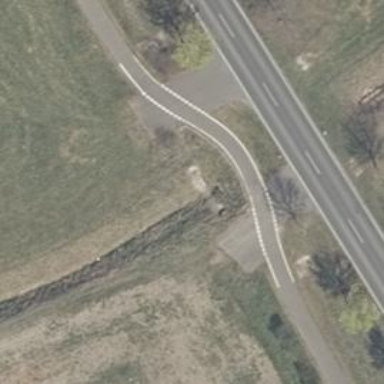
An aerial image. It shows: Well-maintained track road with grade 1 tracktype.